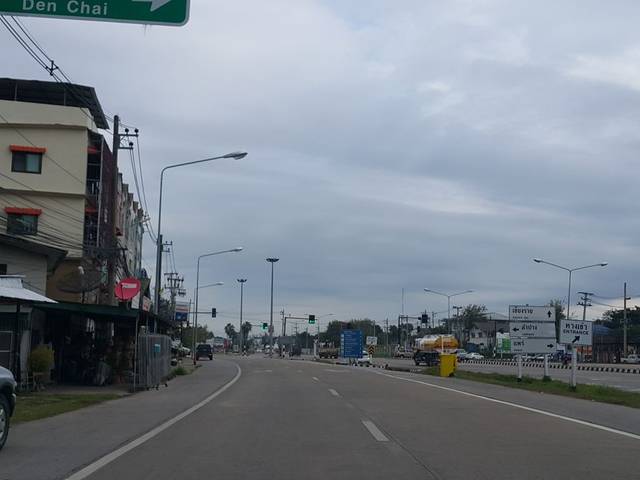
Region: Thailand
Coordinates: 18.284, 99.512